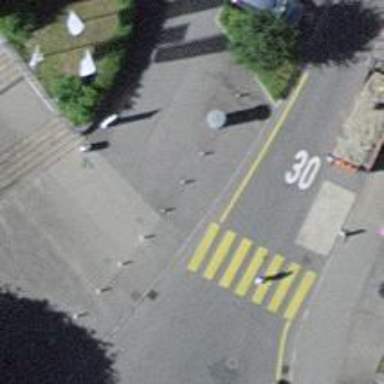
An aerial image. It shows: Kerb serving as barrier.